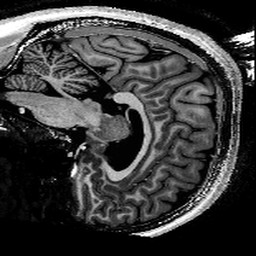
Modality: T1w
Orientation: sagittal
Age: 25
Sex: male
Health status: healthy
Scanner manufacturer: siemens
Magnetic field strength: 9.4 T
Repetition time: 6 s
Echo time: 0.003 s